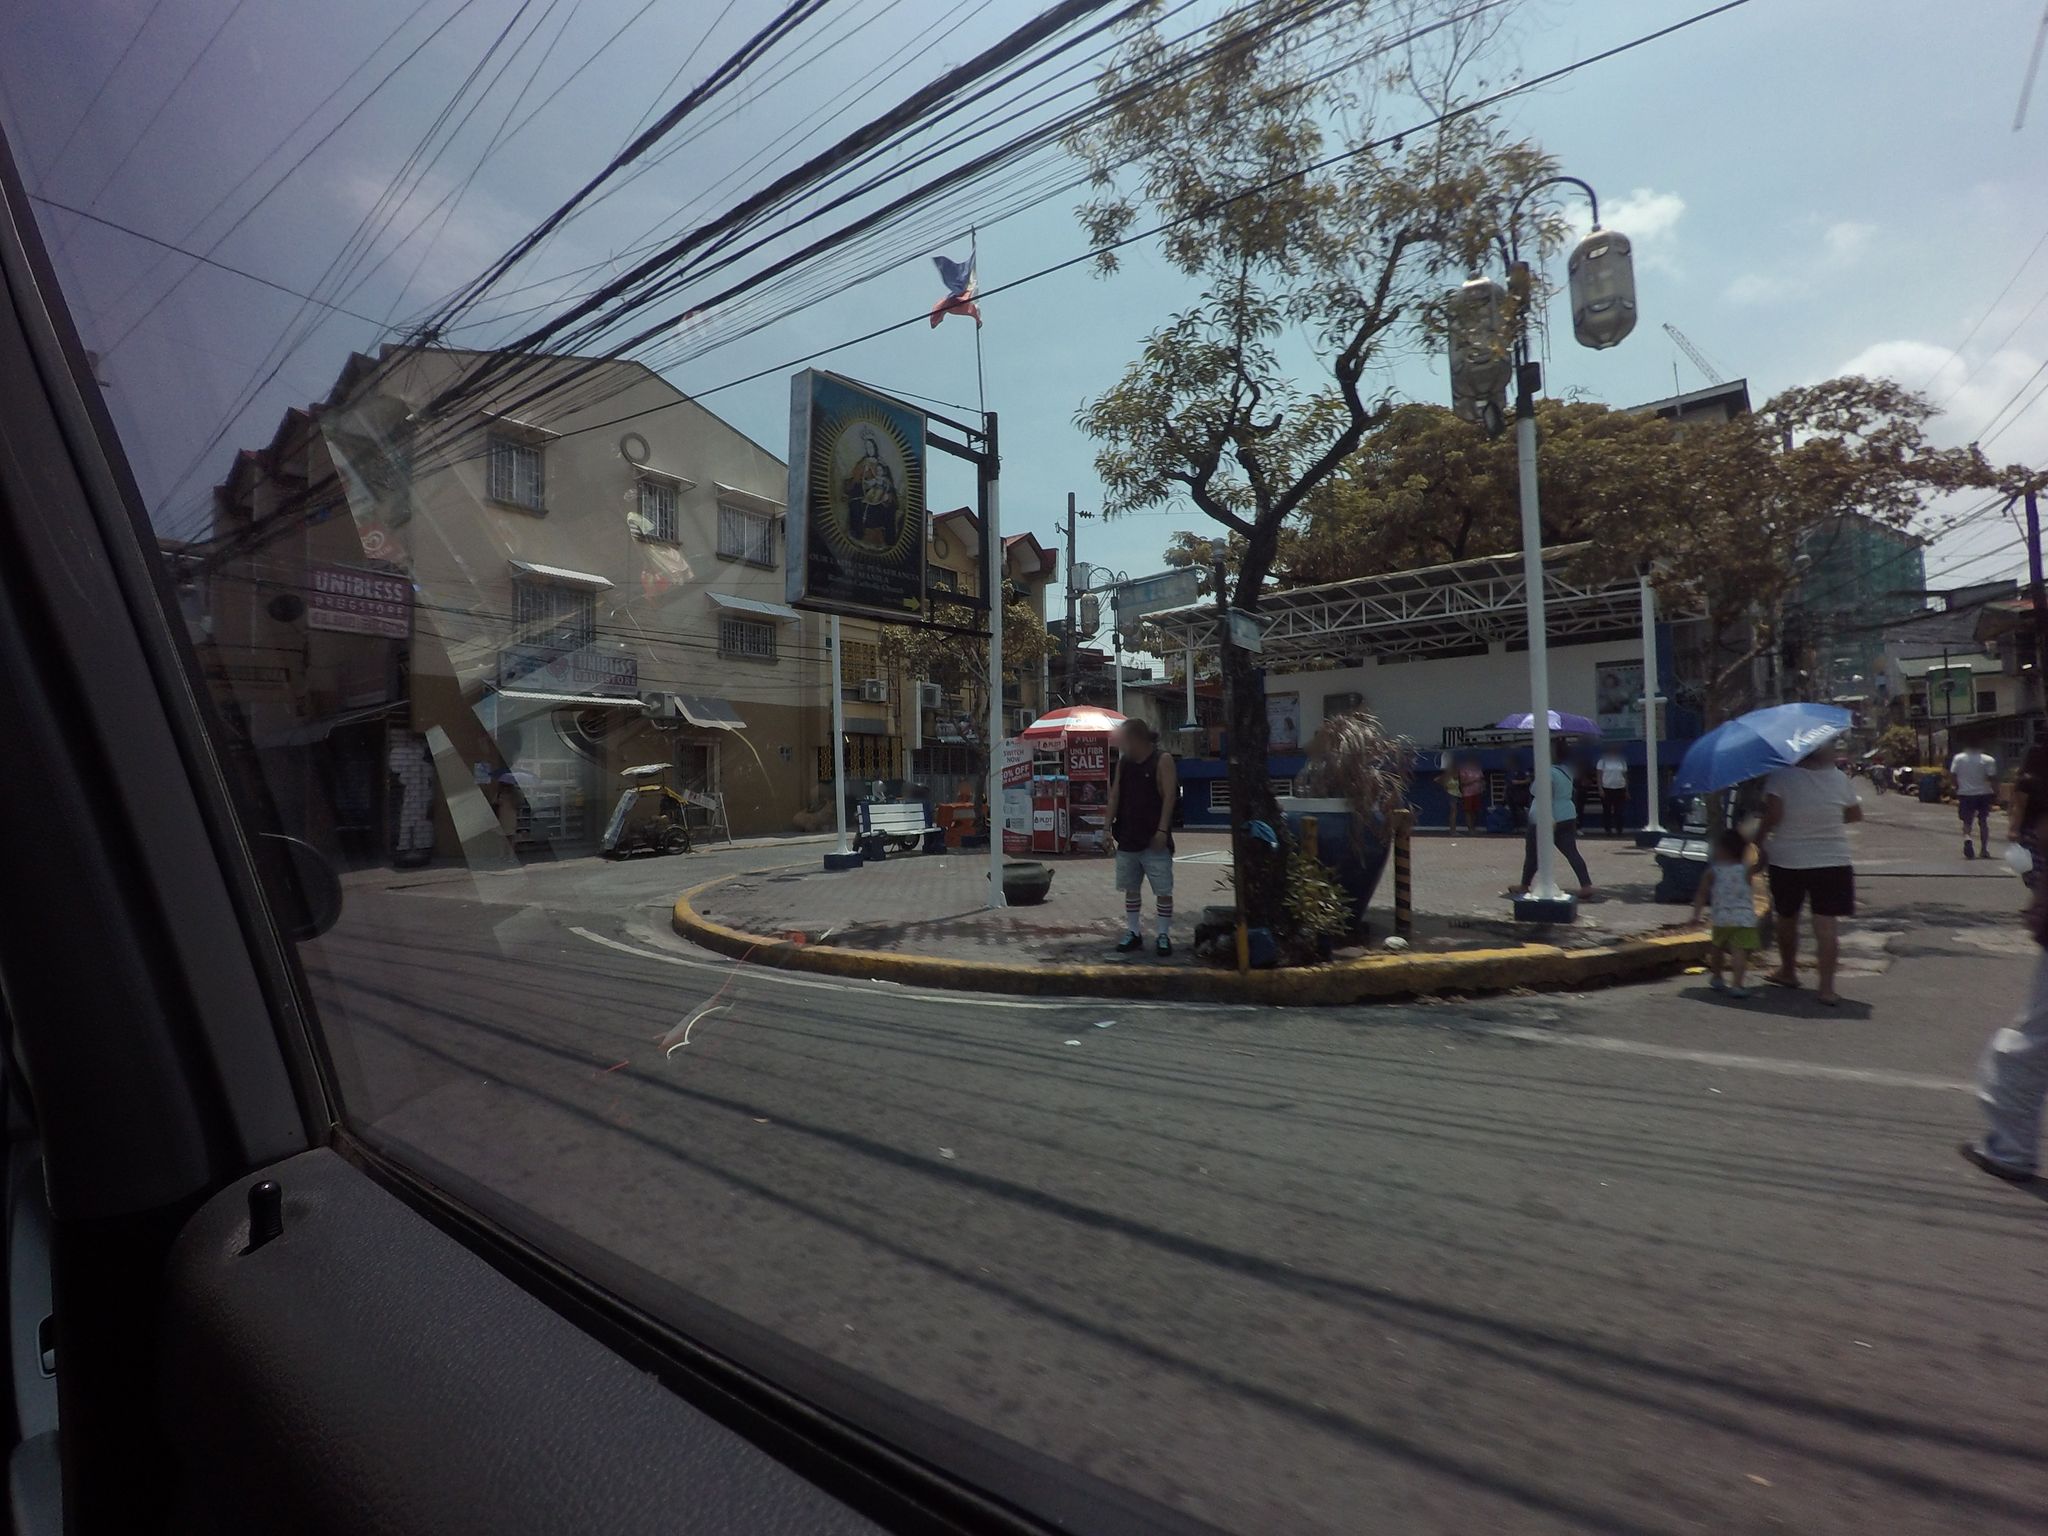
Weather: clear
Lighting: day
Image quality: good
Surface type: driving surface
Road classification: residential
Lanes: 2
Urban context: urban centre
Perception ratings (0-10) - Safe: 4.46, Lively: 6.65, Beautiful: 1.94, Boring: 3.04, Depressing: 4.42, Wealthy: 4.06